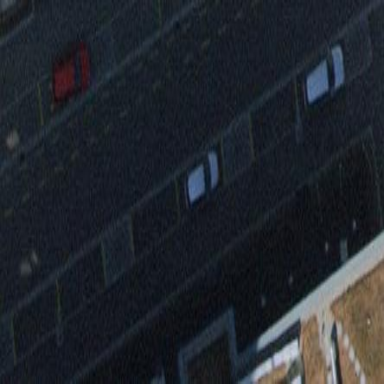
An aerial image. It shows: Street side parking area.